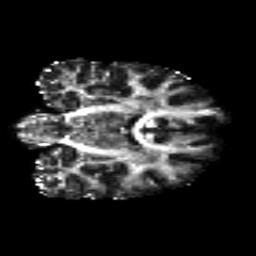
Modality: FA
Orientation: coronal
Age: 27
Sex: male
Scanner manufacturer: siemens
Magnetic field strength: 3 T
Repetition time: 8.8 s
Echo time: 0.085 s